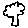
Label: tree